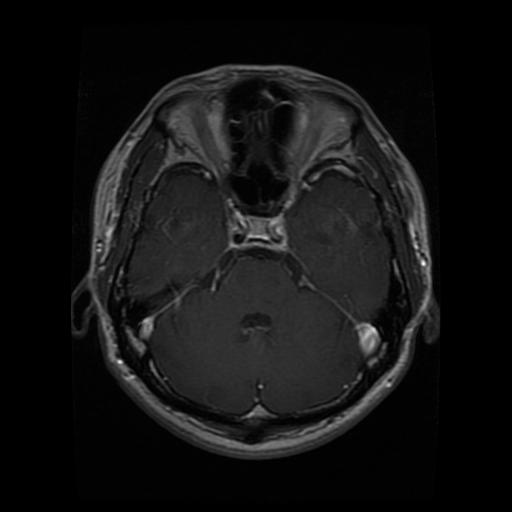
Label: glioma